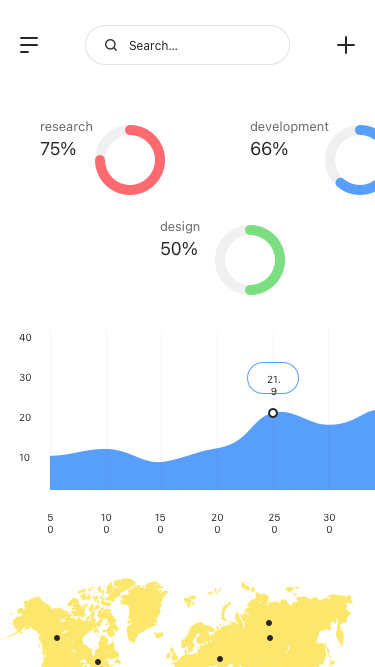
Text in this UI design:
research
75%
development
66%
design
50%
50
10
20
30
40
100
150
200
250
300
21.9